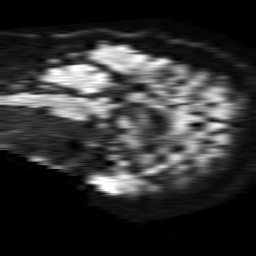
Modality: TRACE
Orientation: sagittal
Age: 43
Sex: male
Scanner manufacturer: philips
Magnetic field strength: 1.5 T
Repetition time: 4.6 s
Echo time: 0.08941 s